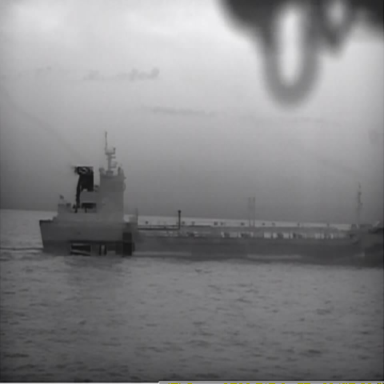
There is a liner in the infrared image.